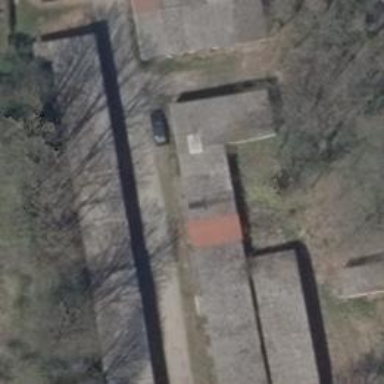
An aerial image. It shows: Group of garages.